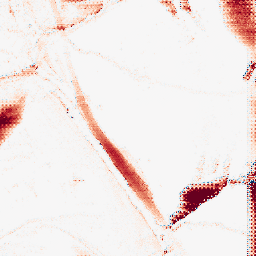
Category: morphological
Decomposition family: morphological_rect
Decomposition parameters: operation: opening
width: 50
height: 5
Upsampling method: regularized
Upsampling parameters: scale: 2
lambda_reg: 0.1
Upsampling scale: 2